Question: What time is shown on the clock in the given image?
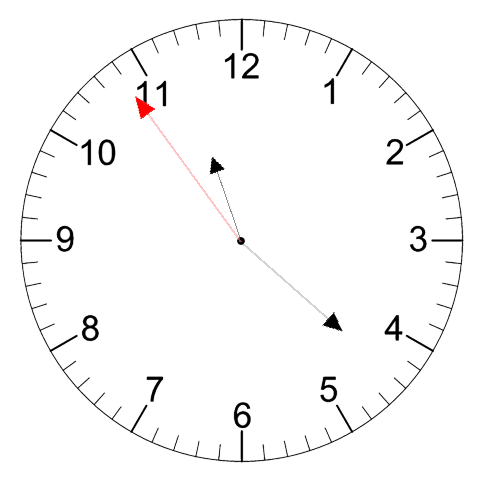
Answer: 11:21:54